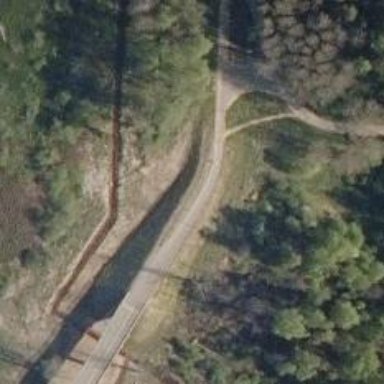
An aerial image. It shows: Asphalt cycleway with embankment. Designated for Nordic skiing.